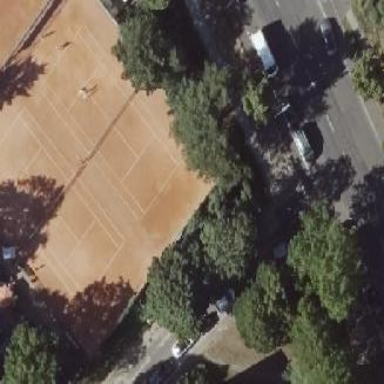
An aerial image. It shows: Clay tennis court in leisure land pitch.